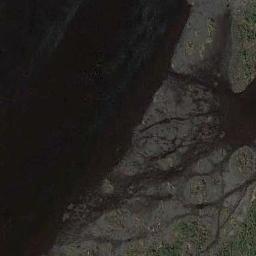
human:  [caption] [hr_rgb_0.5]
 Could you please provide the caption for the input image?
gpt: There are patches of brown bare land in a lake in a wetland .

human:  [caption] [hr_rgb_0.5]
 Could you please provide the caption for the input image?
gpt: There are many different shapes and sizes of water around the wetlands .

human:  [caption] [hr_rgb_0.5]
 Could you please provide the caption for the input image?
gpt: There are rows of tall trees in this wetland .

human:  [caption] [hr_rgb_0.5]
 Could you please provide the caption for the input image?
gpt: The wetland consists of bare land and water .

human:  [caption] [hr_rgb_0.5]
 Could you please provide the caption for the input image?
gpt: There are some water areas and bare land on the wetland .